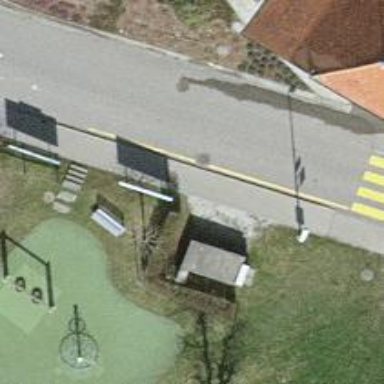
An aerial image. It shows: Bus stop with sheltered platform for public transport.